Question: I have a circle and in it I have a number, my question is: how do I put the number in center of circle?
Here is what I have tried:
'''
.circle{
border-radius: 50%;
background-color: #0276FD;
border: 12px solid #0276FD;
color: black;
background-color: #FFFFFF;
height: 80px;
width: 80px;
text-align: center;
}
'''
Here is the result:

Any ideas?
Thanks in advance.
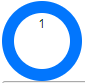
Answer: I would use <URL> for this
'''
.circle{
border-radius: 50%;
background-color: #0276FD;
border: 12px solid #0276FD;
color: black;
background-color: #FFFFFF;
height: 80px;
width: 80px;
text-align: center;
display: flex;
justify-content: center;
align-items: center;
}
'''
'''
<div class="circle">1</div>
'''